Question: How to create Multi handle slider using Kendo Ui OR jQuery that shows percentage data bind using MVC/SignalR as below:

Here if i change(slide) "Internet" handle from 39% to 20%, the "eMail" handle should be changed from 13% to 32%.
How can i achieve this using data bind to/from the slider from MVC/SignalR?
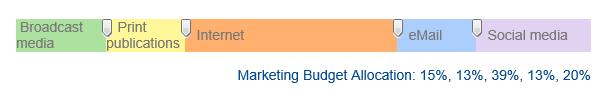
Answer: I have achieve this by customizing the free javascript plugin from <URL> . I have used Multi range slider plug in and customize it as per the need.